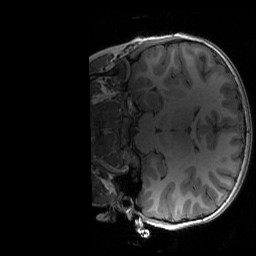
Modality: T1w
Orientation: coronal
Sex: male
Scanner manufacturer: siemens
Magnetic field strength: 3 T
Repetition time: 1.9 s
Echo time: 0.00243 s